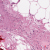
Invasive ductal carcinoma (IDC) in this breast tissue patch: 0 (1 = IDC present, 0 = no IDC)